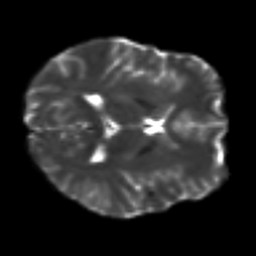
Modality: T2w
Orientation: axial
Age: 25
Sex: female
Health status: healthy
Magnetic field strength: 3 T
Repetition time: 9 s
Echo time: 0.093 s